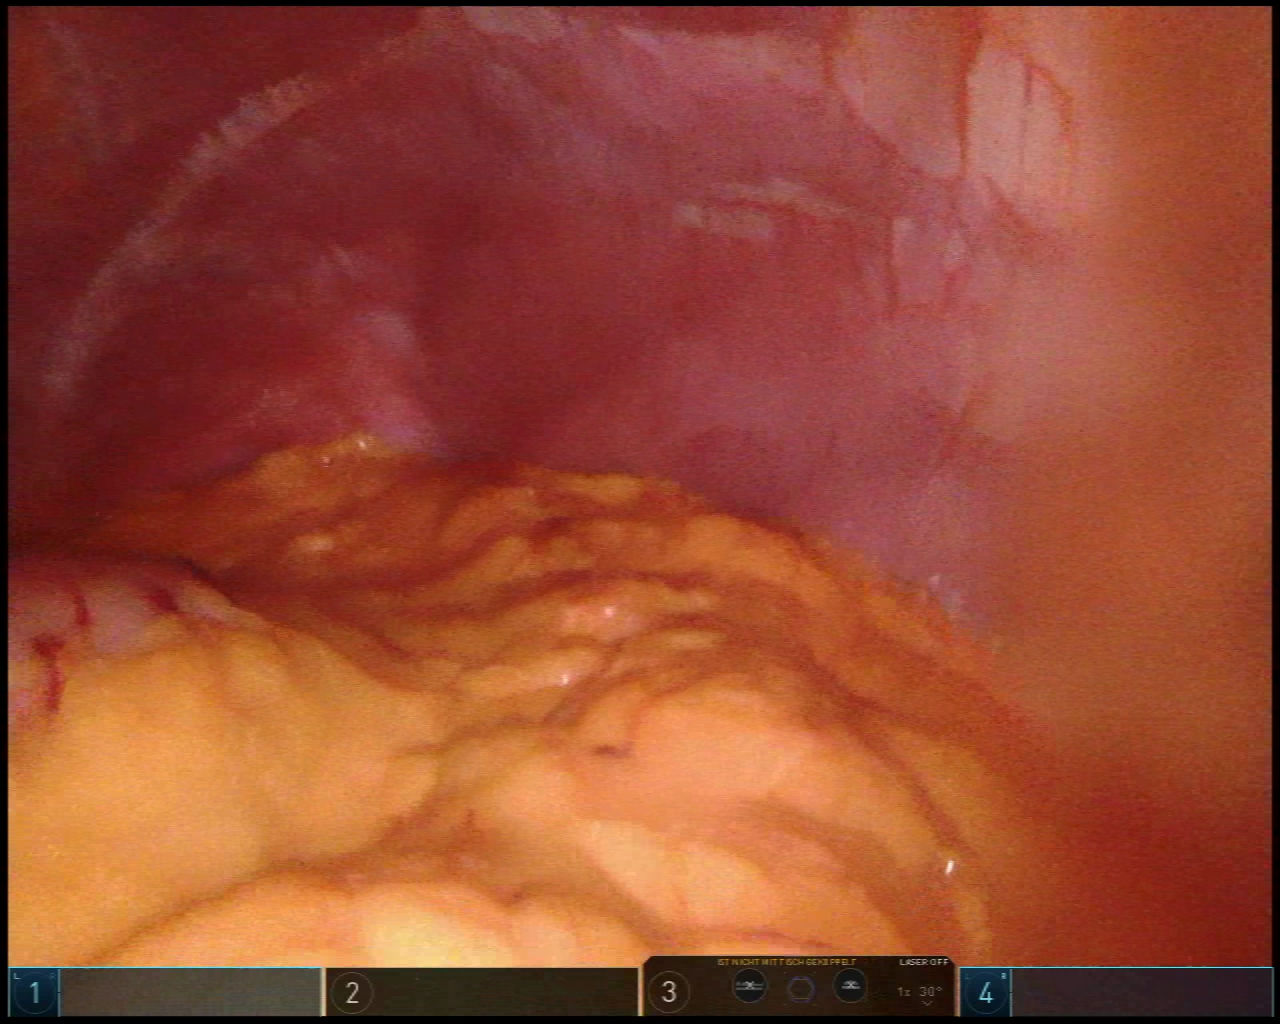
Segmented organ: stomach
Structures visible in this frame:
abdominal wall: yes
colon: no
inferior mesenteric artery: no
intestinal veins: no
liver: no
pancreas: no
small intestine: no
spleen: no
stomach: yes
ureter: no
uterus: no
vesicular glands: no